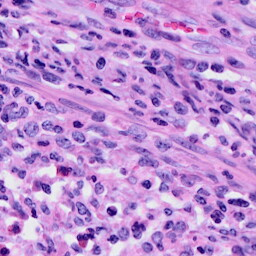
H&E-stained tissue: Cervix